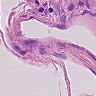
Metastatic tissue present: no